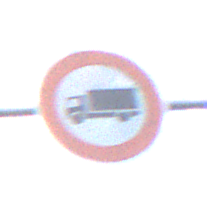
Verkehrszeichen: VerbotFuerKraftfahrzeugeUeberDreiKommaFuenfTonnen
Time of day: MorningAfternoon
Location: Outdoor (Suburban)
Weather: PartlyCloudy
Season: NotSpecified
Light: Natural